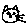
Label: cat